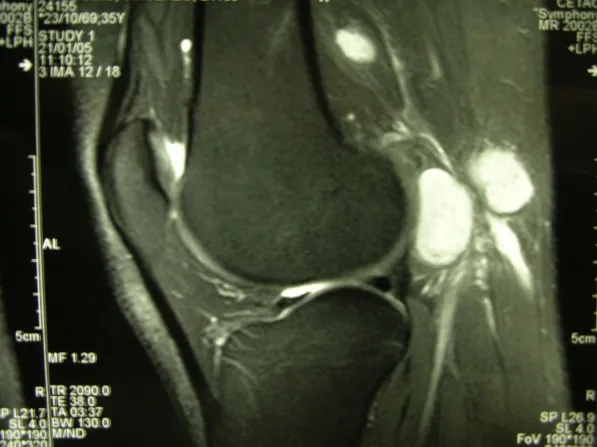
Sagittal MRI of the left popliteal fossa showing two involved nodes anterior to the neurovascular bundle.
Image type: radiology (mri)